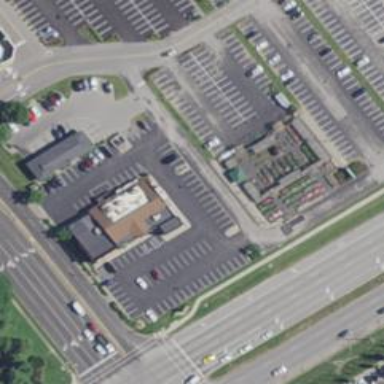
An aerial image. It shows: Building that serves as garden center.